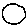
Label: circle